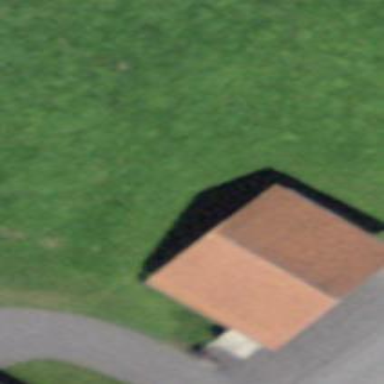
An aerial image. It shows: Shed.